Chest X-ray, PA view. Patient: 55 years old, sex F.
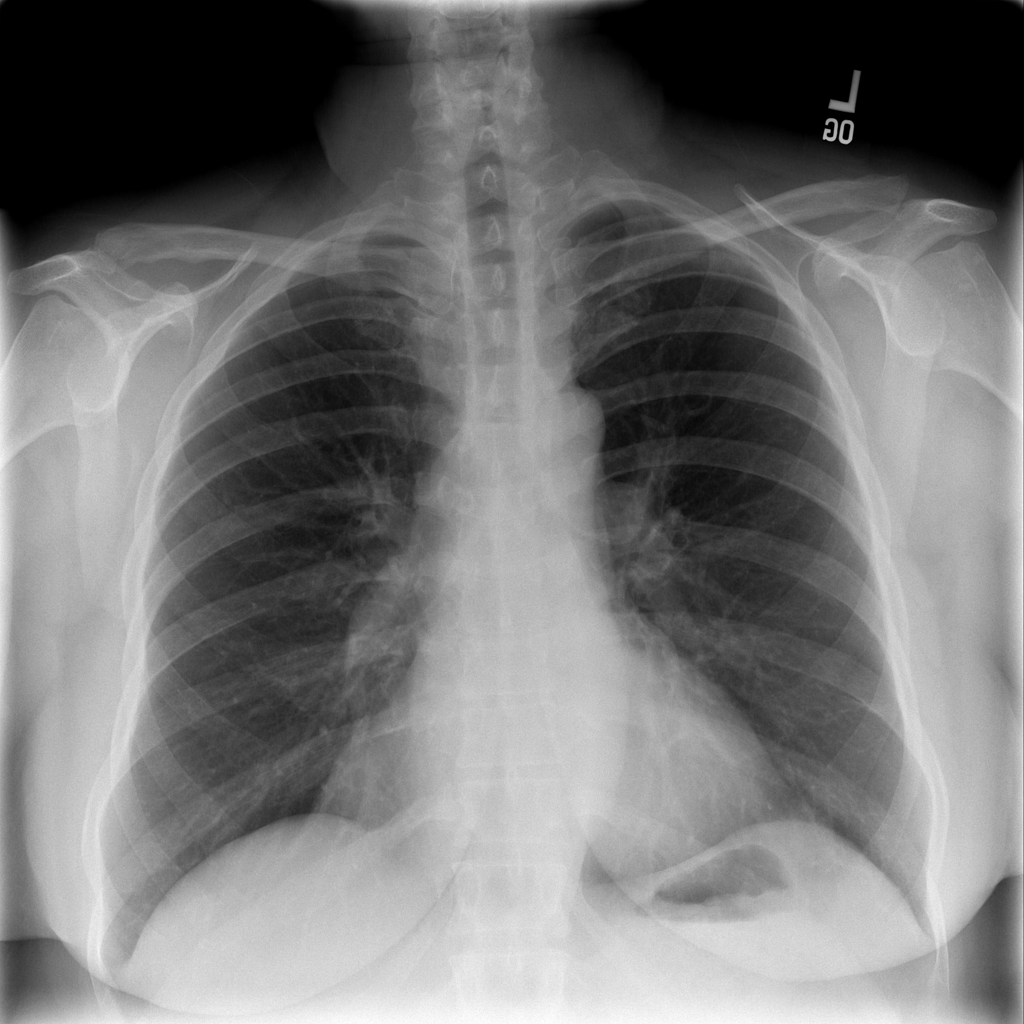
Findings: No Finding